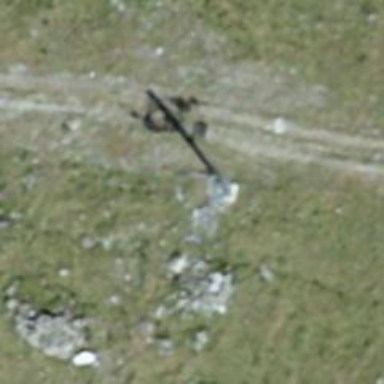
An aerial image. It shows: Pylon used for aerialway.